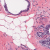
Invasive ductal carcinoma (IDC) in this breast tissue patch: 0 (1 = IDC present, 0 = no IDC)